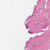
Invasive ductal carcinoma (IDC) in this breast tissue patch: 0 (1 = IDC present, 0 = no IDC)